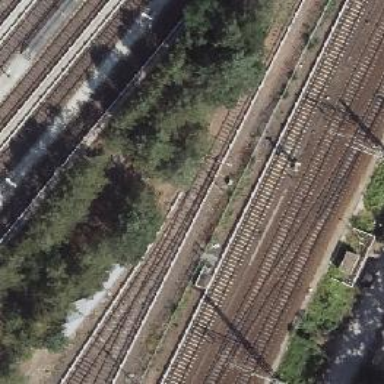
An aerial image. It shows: Yard serving the electrified light rail railway.